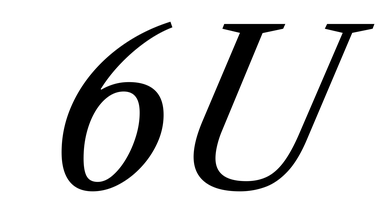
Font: LibreCaslonText-Italic_Italic